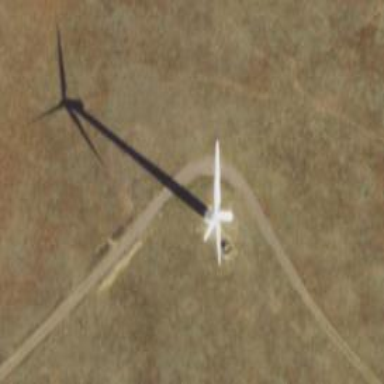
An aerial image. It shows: Wind turbine generating electricity through horizontal axis method. The source of the generator is wind.